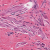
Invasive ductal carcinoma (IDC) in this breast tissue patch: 0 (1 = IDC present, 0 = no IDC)